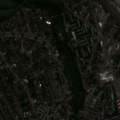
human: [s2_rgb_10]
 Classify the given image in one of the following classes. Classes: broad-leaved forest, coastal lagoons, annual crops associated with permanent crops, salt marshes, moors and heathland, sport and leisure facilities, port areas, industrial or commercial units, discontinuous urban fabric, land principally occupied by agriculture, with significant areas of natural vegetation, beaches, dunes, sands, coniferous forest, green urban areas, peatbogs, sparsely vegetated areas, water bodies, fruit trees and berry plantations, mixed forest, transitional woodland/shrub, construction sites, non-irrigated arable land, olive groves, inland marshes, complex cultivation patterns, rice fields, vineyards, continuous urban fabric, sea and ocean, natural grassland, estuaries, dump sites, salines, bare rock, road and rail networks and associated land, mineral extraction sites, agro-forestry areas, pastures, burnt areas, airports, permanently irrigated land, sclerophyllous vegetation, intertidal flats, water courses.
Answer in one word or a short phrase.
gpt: continuous urban fabric, discontinuous urban fabric, industrial or commercial units, green urban areas